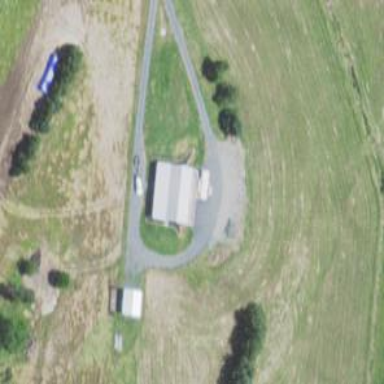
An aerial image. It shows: Driveway.